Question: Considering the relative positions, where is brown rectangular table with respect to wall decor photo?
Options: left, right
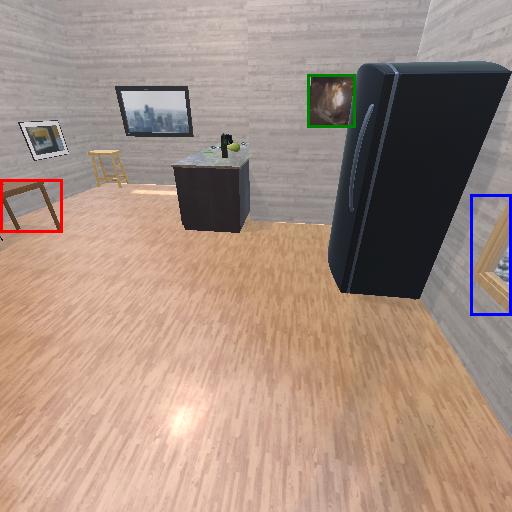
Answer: left